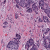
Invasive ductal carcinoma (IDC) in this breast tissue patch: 1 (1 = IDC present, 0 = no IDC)